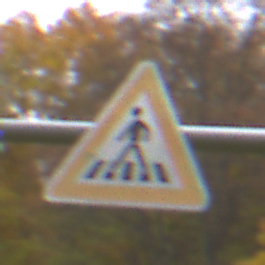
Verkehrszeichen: FussgaengerueberwegRechts
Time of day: Midday
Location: Outdoor (Nature)
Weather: Overcast
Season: Autumn
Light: Natural